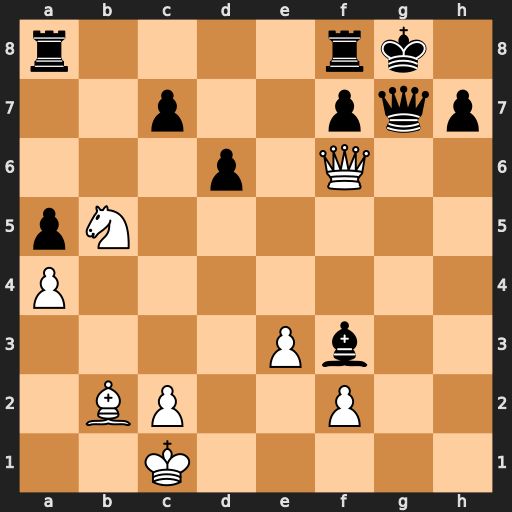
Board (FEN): r4rk1/2p2pqp/3p1Q2/pN6/P7/4Pb2/1BP2P2/2K5
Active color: w
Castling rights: -
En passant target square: -
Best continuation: Qxg7#